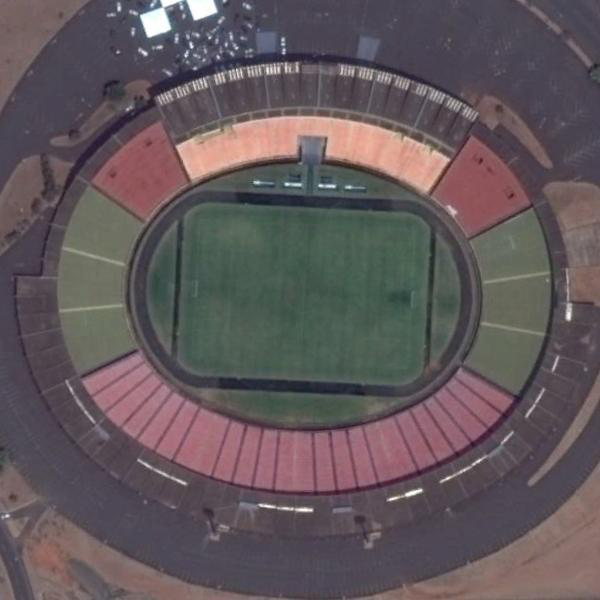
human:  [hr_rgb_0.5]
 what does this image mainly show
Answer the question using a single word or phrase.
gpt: stadium